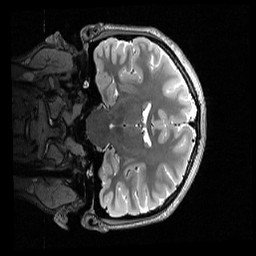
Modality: T2w
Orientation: coronal
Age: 18
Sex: female
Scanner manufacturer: siemens
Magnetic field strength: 3 T
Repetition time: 3.2 s
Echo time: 0.565 s